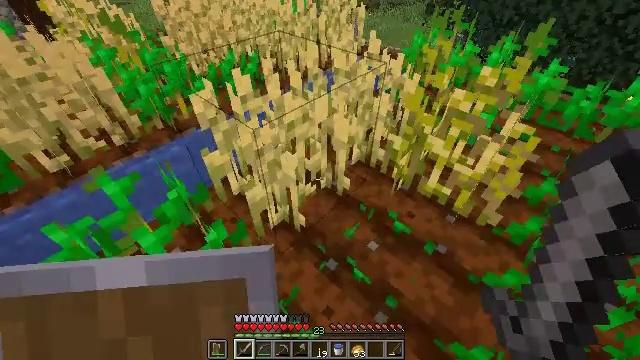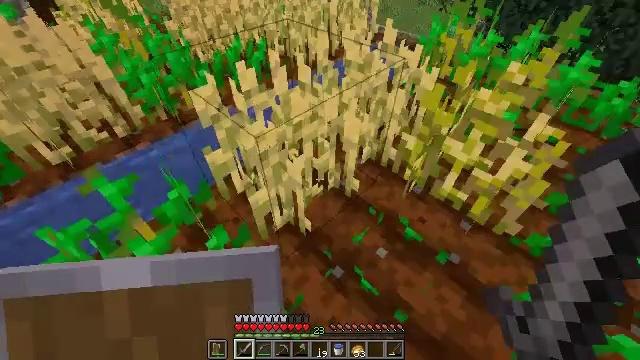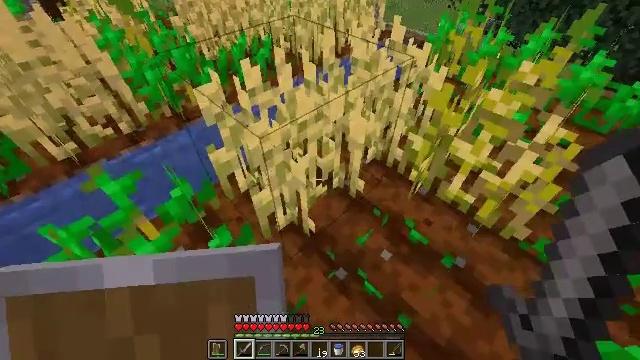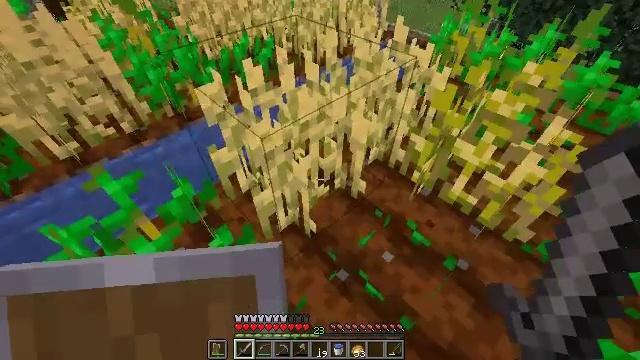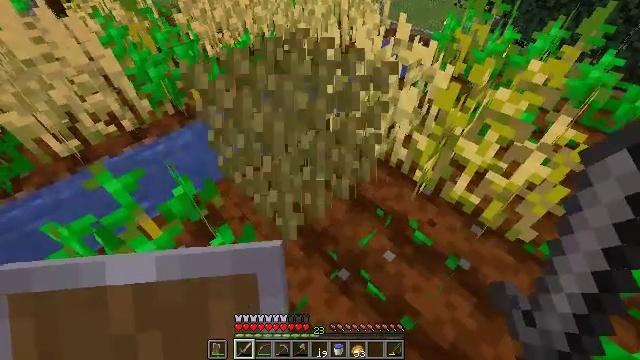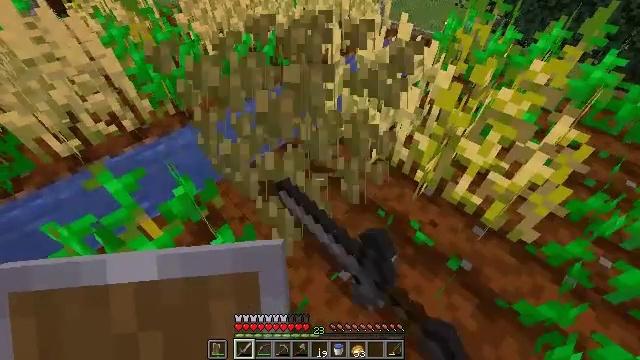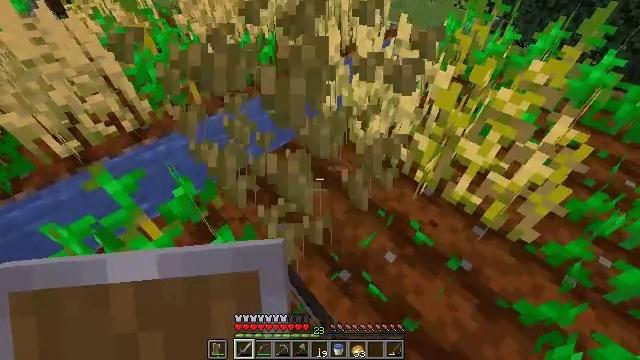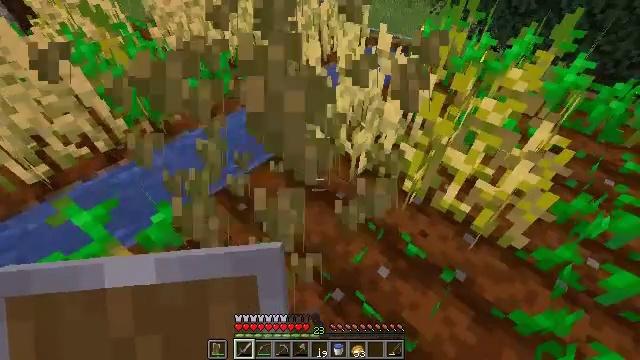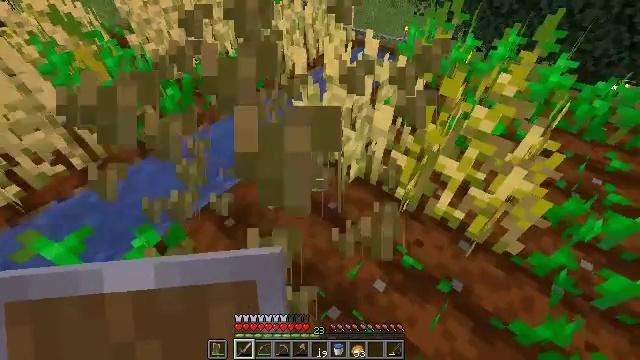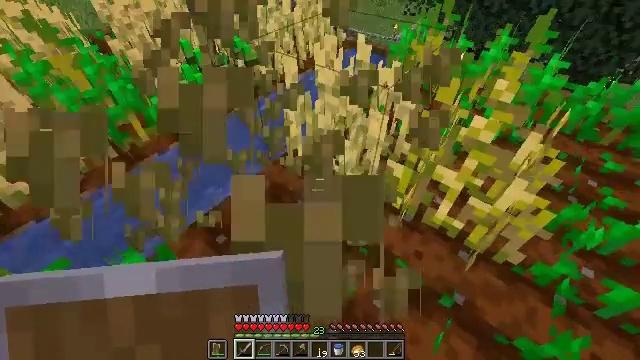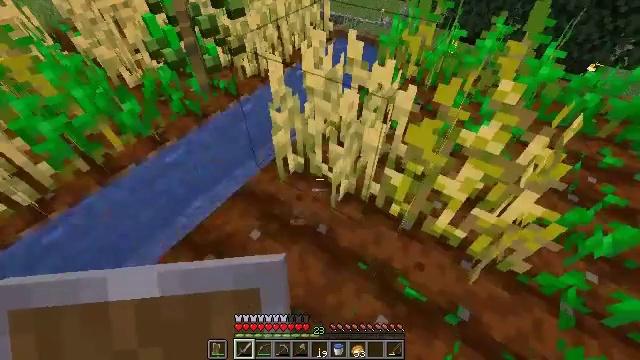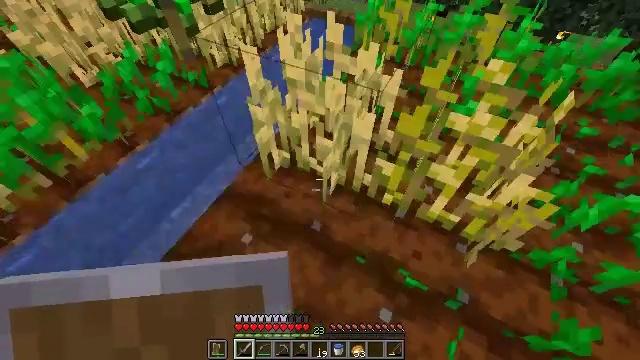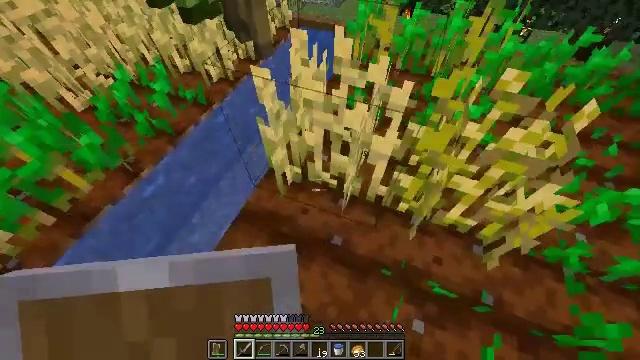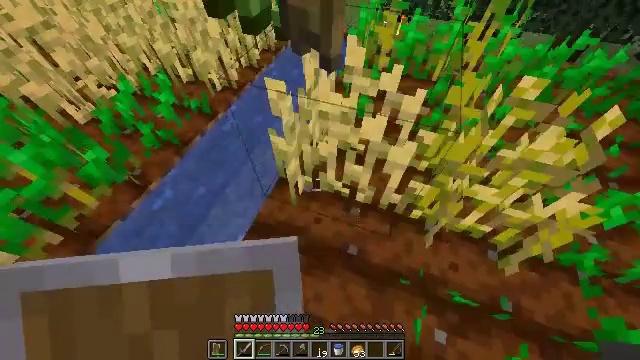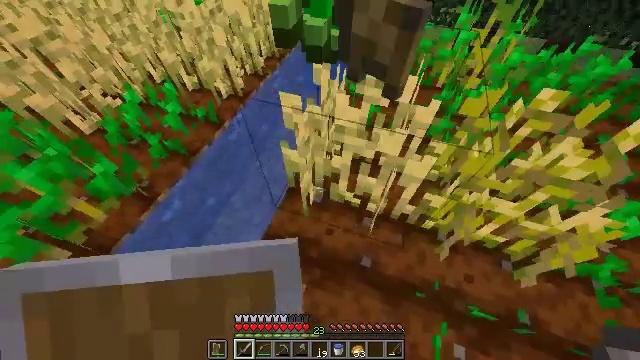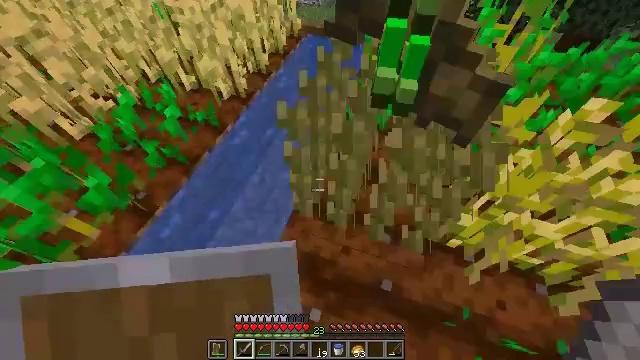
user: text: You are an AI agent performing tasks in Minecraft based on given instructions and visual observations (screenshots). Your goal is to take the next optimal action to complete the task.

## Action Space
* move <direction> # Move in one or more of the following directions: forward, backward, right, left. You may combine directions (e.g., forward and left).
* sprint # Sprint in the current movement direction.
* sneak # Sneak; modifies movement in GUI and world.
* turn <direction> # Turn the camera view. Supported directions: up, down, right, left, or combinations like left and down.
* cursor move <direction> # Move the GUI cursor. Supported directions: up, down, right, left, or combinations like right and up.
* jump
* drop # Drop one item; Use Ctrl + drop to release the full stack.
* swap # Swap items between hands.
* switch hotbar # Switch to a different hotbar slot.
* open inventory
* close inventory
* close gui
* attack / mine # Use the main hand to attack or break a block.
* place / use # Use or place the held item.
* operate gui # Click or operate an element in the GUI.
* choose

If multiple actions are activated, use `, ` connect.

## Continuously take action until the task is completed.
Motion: motion action
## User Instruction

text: Break the mature wheat plants.
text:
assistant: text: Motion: turn left and down
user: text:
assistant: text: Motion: turn left
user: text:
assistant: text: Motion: no_op
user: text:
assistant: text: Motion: attack / mine
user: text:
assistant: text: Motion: attack / mine
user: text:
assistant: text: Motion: no_op
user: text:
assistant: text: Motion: move forward, turn right and up
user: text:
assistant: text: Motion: move forward, turn right
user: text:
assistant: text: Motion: move forward, turn right
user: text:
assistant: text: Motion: turn right and down
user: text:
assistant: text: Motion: move forward and move left, turn right and down
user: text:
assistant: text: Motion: move forward and move left, turn right and down
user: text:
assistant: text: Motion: move forward and move left, turn right
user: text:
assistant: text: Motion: no_op
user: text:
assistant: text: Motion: attack / mine
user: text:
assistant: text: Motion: turn right and down, attack / mine
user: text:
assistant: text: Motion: turn right and down
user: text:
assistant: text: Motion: turn right
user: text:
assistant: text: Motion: turn right
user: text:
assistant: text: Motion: turn right
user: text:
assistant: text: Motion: no_op